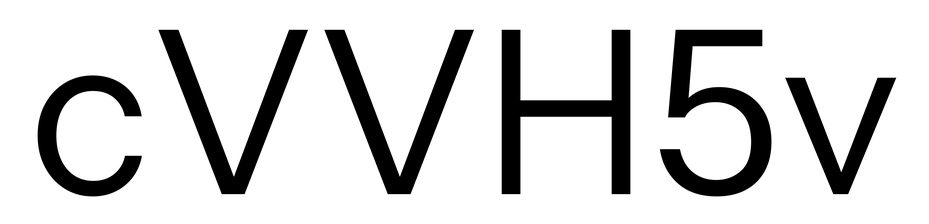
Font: InstrumentSans_Regular